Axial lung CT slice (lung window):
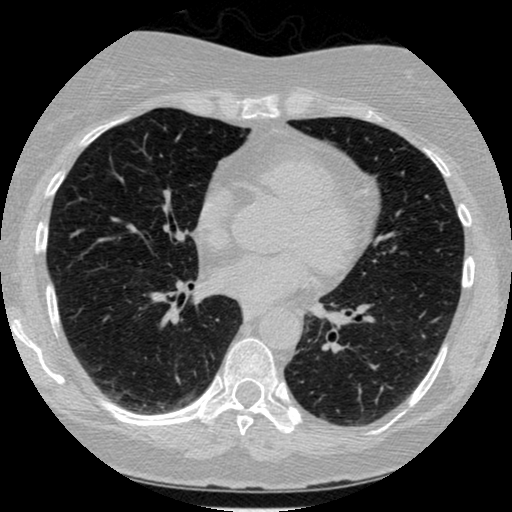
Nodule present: no